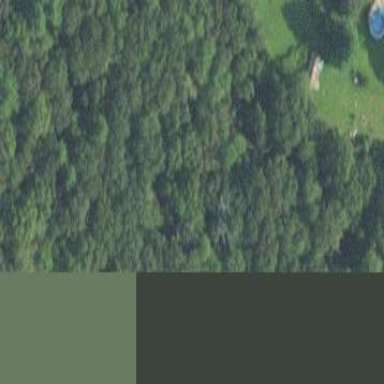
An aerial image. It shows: Mixed woodland area with various types of leaves.